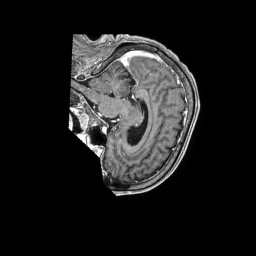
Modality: T1w
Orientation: sagittal
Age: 57
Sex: male
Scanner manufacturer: philips
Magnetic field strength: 1.5 T
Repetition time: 0.007088 s
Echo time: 0.003201 s